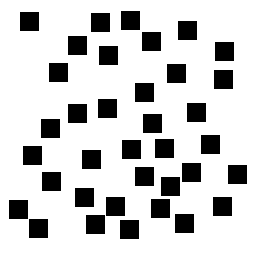
Squares: 36
Triangles: 0
Stars: 0
Total shapes: 36